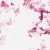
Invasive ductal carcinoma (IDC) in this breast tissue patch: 0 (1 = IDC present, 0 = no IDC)